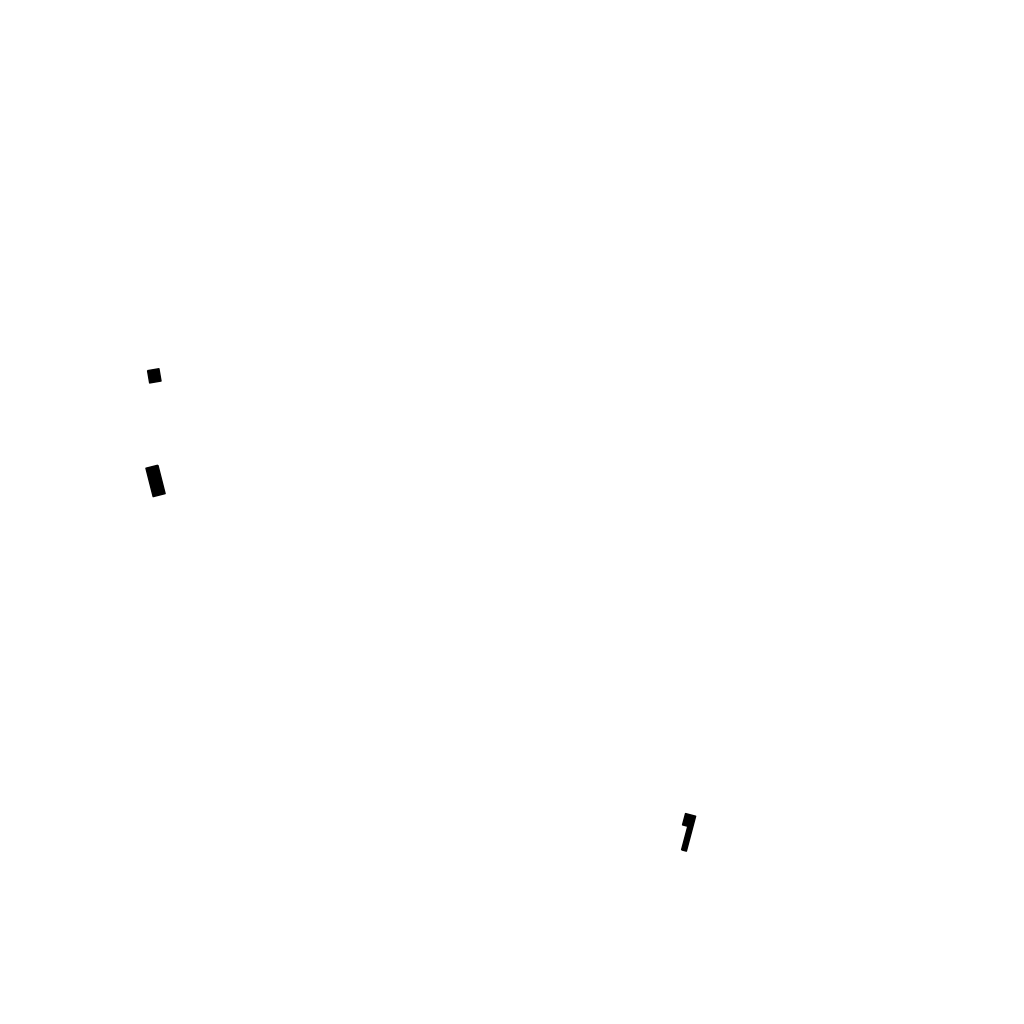
Tags: overhead vector_map, industrial, recreation, high_rise, individual_rise, density_1, Building, 1.0 km²